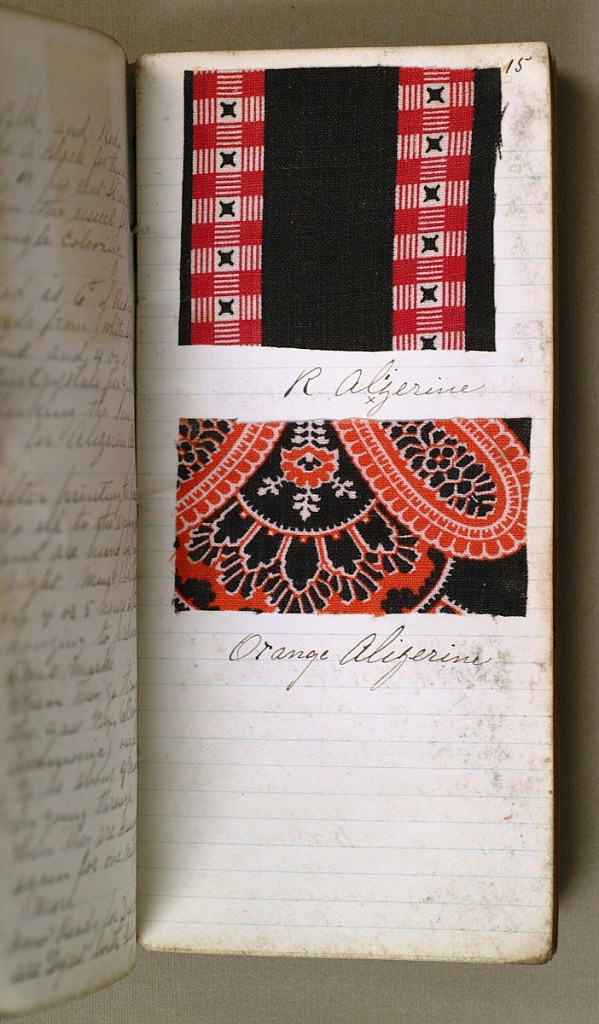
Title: Dyer's record book
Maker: Old Pacific Print Works, Lawrence, MA, USA
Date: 1876
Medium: paper and cotton
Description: Small notebook with handwritten formulas for dyestuffs for printed textiles. Contains 97 swatches in a variety of designs.